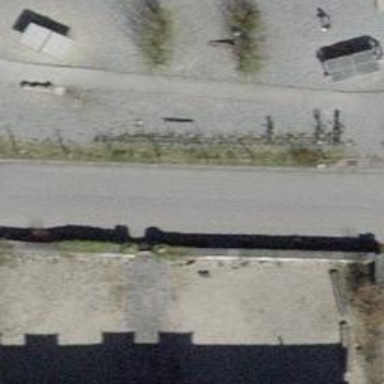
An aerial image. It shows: Bicycle parking area with rack.